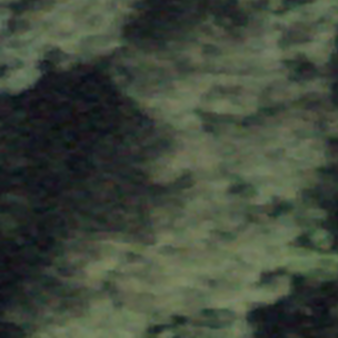
Label: other